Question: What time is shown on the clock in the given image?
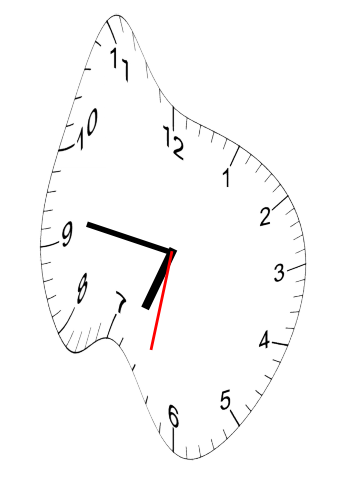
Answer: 06:46:32